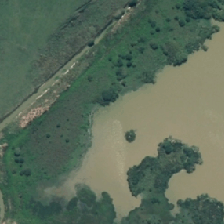
Land cover: lake_pond